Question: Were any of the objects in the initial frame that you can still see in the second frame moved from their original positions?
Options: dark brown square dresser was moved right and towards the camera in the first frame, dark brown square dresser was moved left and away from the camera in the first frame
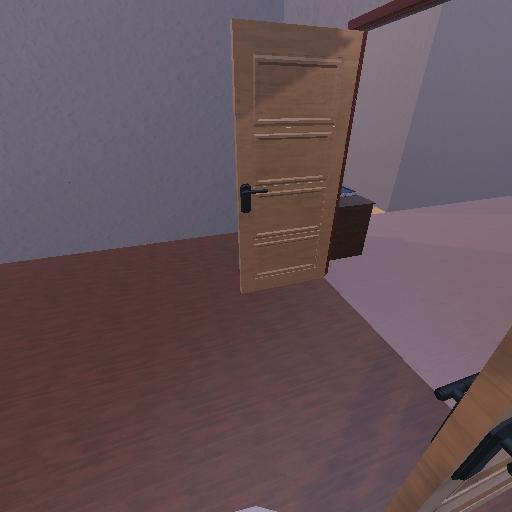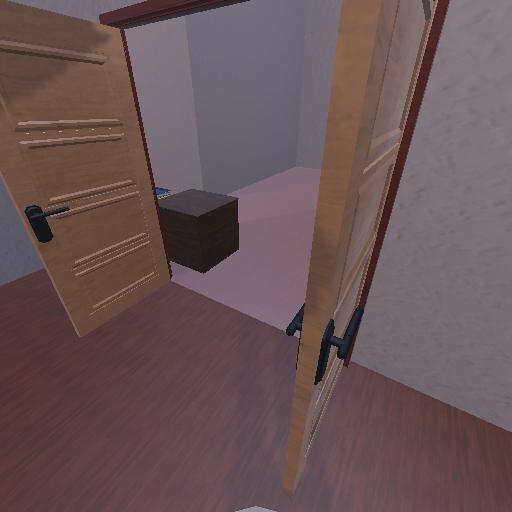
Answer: dark brown square dresser was moved right and towards the camera in the first frame